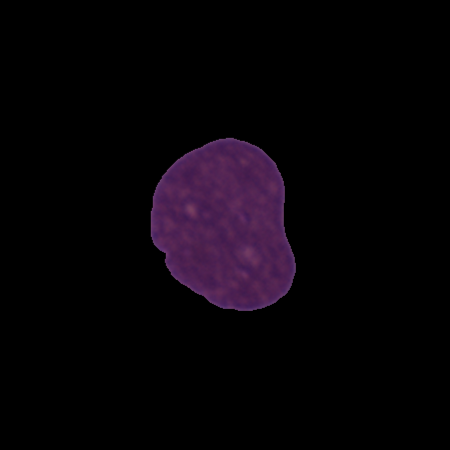
Label: healthy